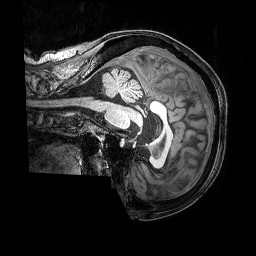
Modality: T1w
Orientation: sagittal
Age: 74
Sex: female
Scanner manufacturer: siemens
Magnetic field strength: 3 T
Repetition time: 2.5 s
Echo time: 0.00369 s